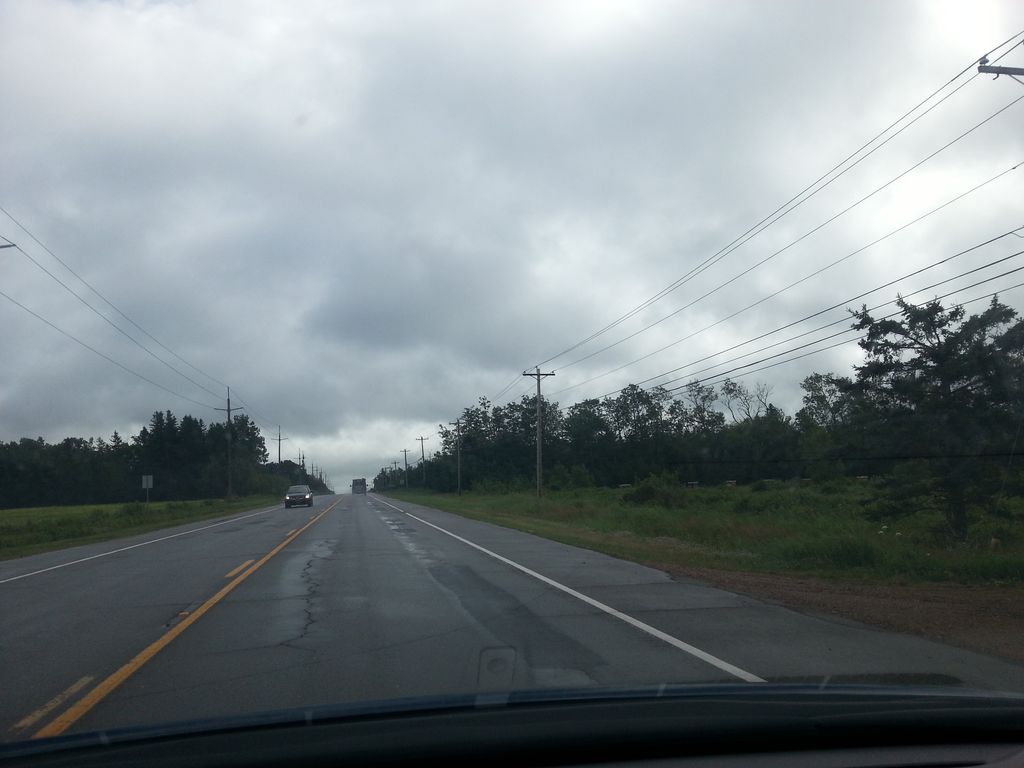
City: charlottetown